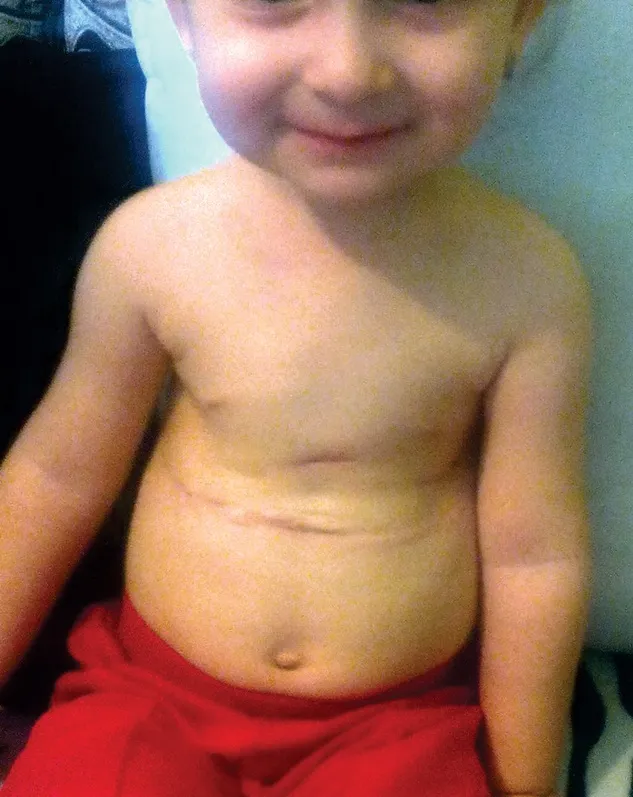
Front view of the child's chest before the second operation.
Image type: medical_photograph (other_medical_photograph)